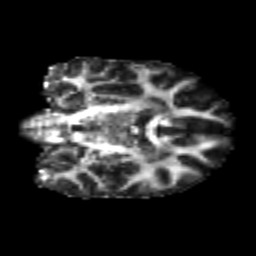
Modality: FA
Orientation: coronal
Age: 21
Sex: male
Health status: healthy
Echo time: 0.074 s